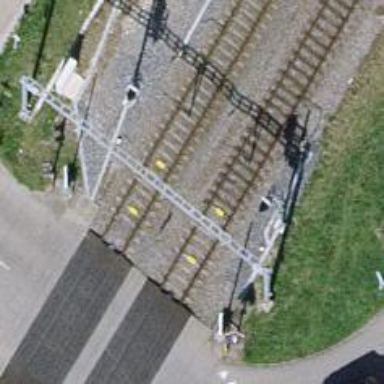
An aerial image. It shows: Railway signal.